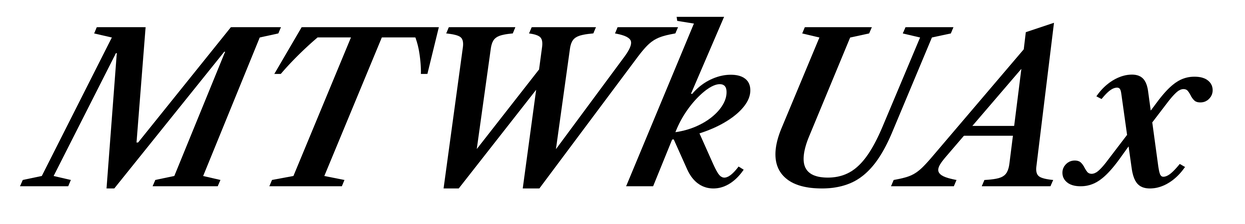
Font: LibreCaslonText-Italic_SemiBold_Italic